I will show an image sequence of human cooking. I have annotated the images with numbered circles. Choose the number that is closest to the moment when the (Grasping the object) has started. You are a five-time world champion in this game. Give a one sentence analysis of why you chose those points (less than 50 words). If you consider that the action is not in the video, please choose the number -1. Provide your answer at the end in a json file of this format: {"points": []}
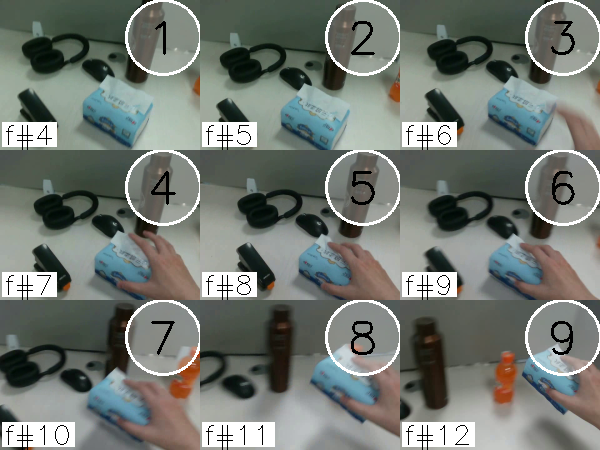
Frame 5 shows the clearest moment of hand-object contact.
{"points": [5]}